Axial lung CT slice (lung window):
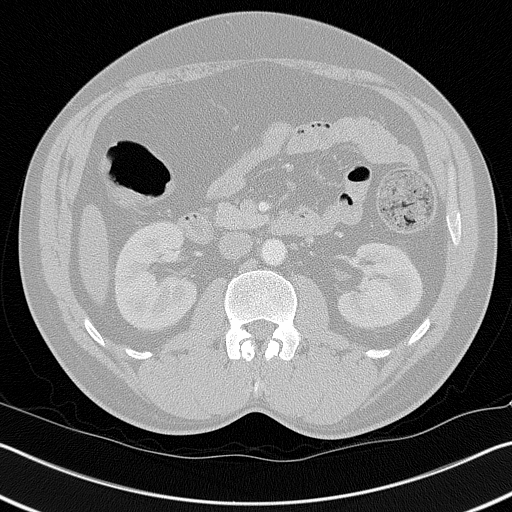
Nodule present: no